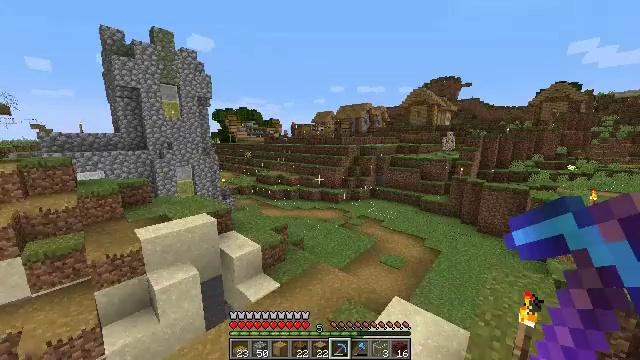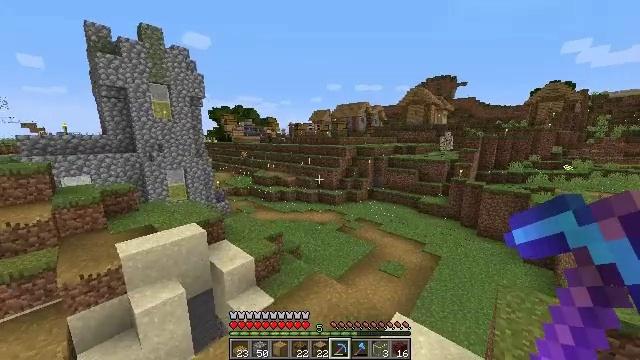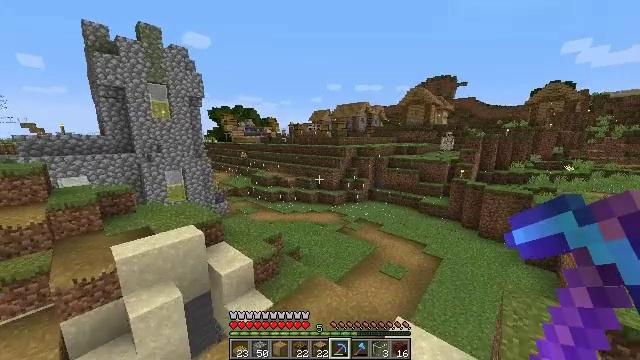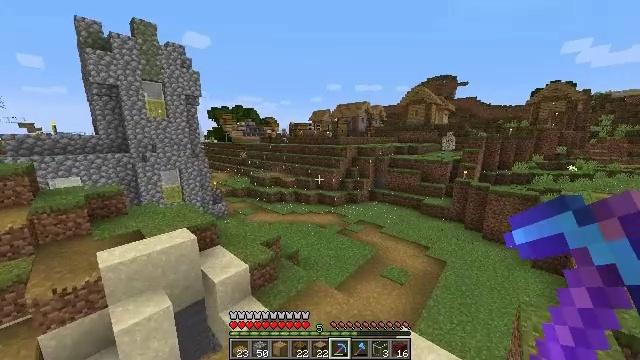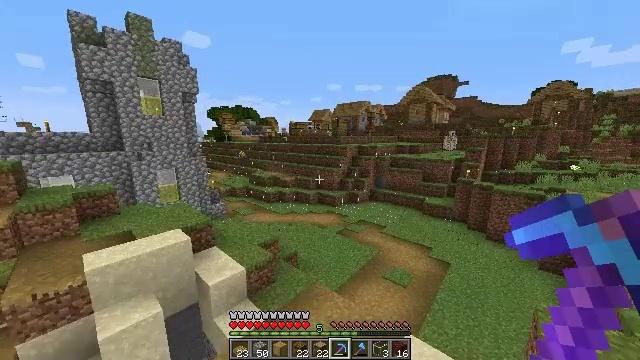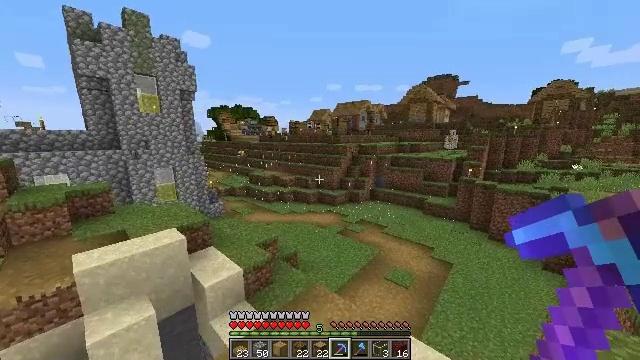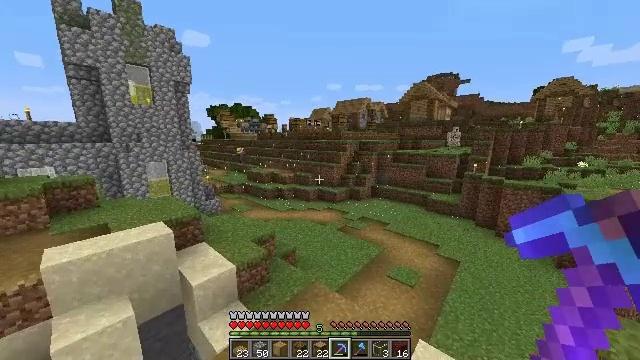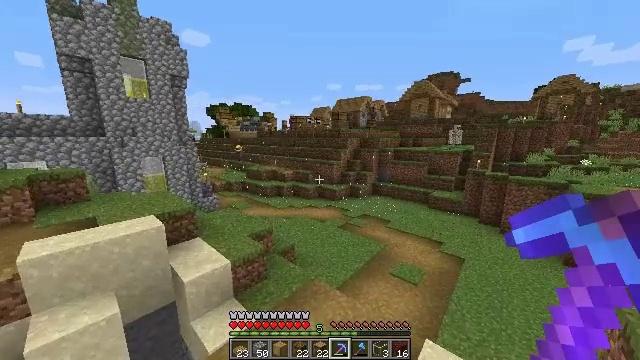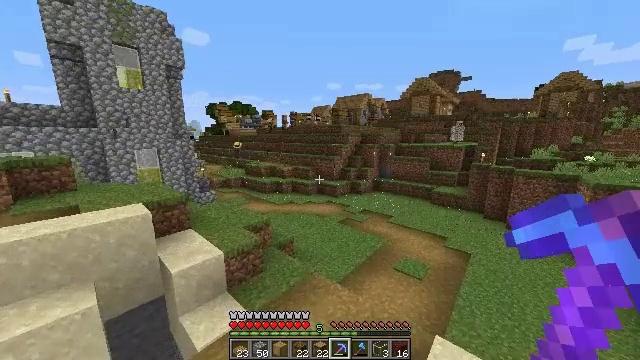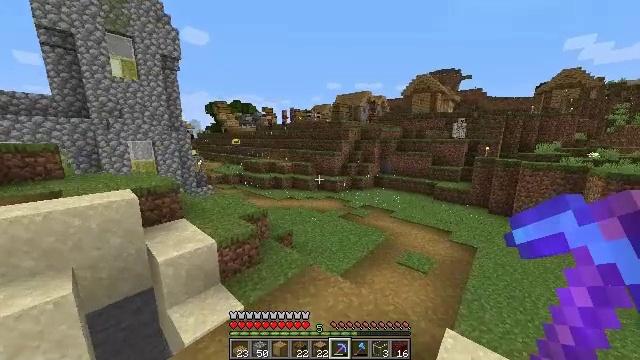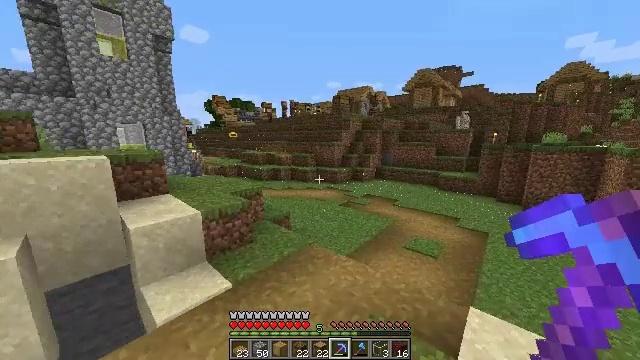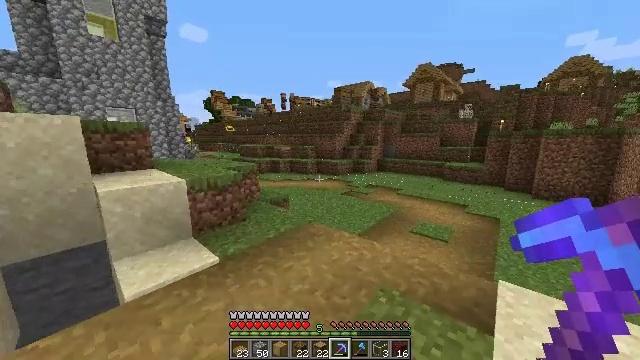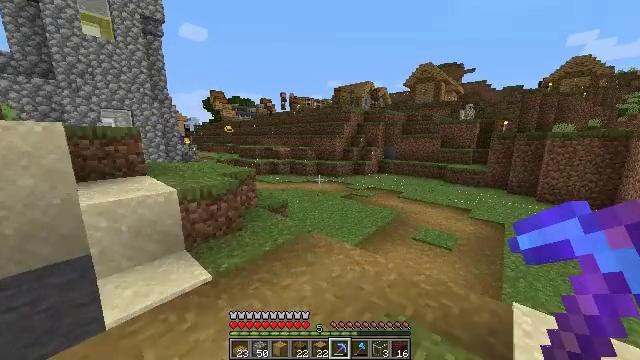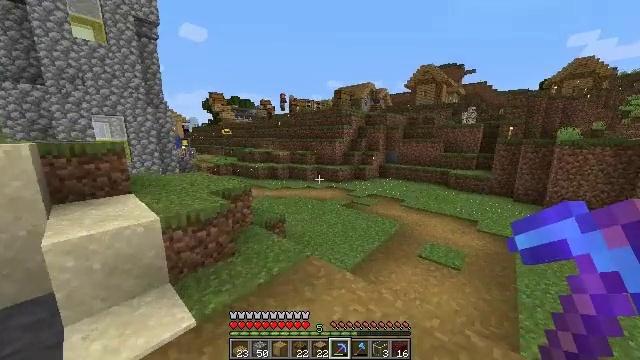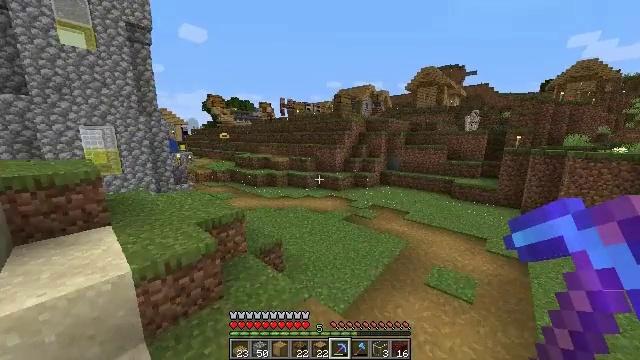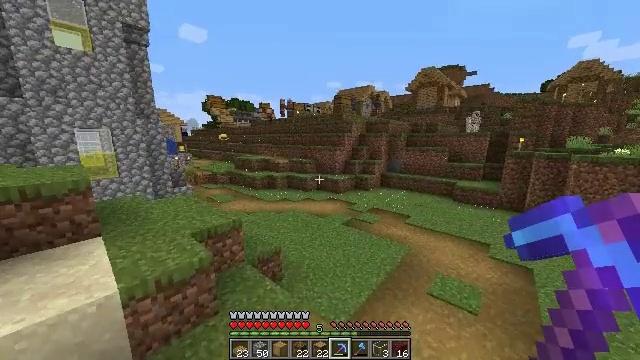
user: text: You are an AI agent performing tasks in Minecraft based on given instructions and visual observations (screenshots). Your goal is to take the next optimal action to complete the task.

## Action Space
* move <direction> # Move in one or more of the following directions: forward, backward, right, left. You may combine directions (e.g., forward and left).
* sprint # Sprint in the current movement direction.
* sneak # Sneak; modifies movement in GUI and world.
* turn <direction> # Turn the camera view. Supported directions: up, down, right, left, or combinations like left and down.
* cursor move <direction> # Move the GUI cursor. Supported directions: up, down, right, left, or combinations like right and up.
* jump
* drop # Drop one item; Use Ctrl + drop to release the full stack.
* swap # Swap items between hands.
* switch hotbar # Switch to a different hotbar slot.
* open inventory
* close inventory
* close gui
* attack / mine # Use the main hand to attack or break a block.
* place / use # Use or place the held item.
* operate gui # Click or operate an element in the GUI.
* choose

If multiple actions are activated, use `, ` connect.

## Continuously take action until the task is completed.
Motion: motion action
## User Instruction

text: Mine potatoes from the farmland.
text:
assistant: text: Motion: move forward, jump
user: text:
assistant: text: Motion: move forward, jump
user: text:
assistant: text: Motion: move forward, jump
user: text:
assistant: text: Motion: move forward, jump
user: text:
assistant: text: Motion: move forward, jump
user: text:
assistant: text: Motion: move forward, sprint, jump
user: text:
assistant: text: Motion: move forward, sprint, jump
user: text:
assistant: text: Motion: move forward, sprint, jump
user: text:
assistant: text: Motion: move forward, sprint, jump
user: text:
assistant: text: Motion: move forward, sprint, jump
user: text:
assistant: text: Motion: move forward, sprint, jump
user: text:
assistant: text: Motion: move forward, jump
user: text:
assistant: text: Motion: move forward, jump
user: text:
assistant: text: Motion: move forward, jump
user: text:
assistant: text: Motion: move forward, jump
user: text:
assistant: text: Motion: move forward, sprint, jump
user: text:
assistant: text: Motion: move forward, sprint, jump
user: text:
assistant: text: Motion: move forward, sprint, jump
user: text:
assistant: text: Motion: move forward, sprint, jump
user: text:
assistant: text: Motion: move forward, jump
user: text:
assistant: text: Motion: move forward, jump
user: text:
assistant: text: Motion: move forward, jump
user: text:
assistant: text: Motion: move forward, sprint, turn left, jump
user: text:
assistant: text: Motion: move forward, sprint, turn left, jump
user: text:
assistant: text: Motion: move forward, sprint, turn left, jump
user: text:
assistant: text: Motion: move forward, sprint, jump
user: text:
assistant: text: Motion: move forward, turn left, jump
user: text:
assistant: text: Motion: move forward, jump
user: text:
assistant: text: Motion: move forward, jump
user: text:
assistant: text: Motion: move forward, jump